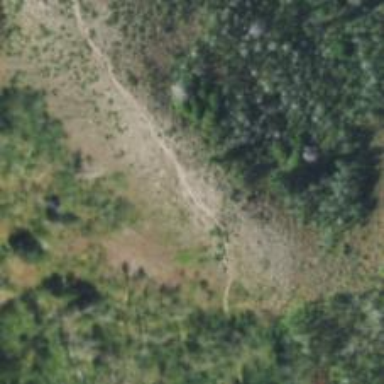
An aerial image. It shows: Trail path.